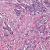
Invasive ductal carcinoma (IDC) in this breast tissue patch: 1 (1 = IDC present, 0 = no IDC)